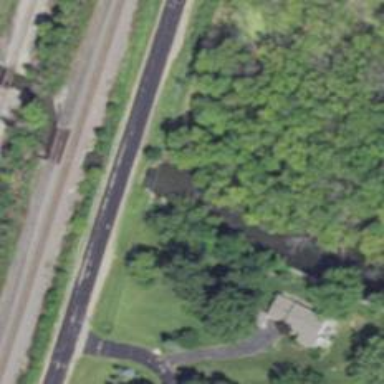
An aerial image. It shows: Culvert tunnel.